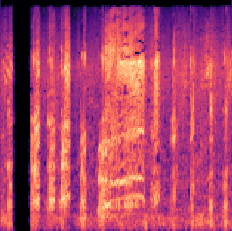
Sound class: Pig